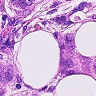
Metastatic tissue present: yes